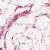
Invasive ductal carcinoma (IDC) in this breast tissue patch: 0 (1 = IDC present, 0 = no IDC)